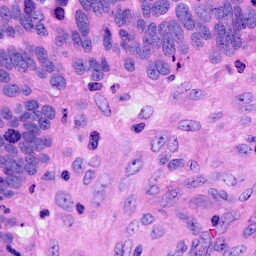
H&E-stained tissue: Ovarian